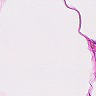
Metastatic tissue present: no